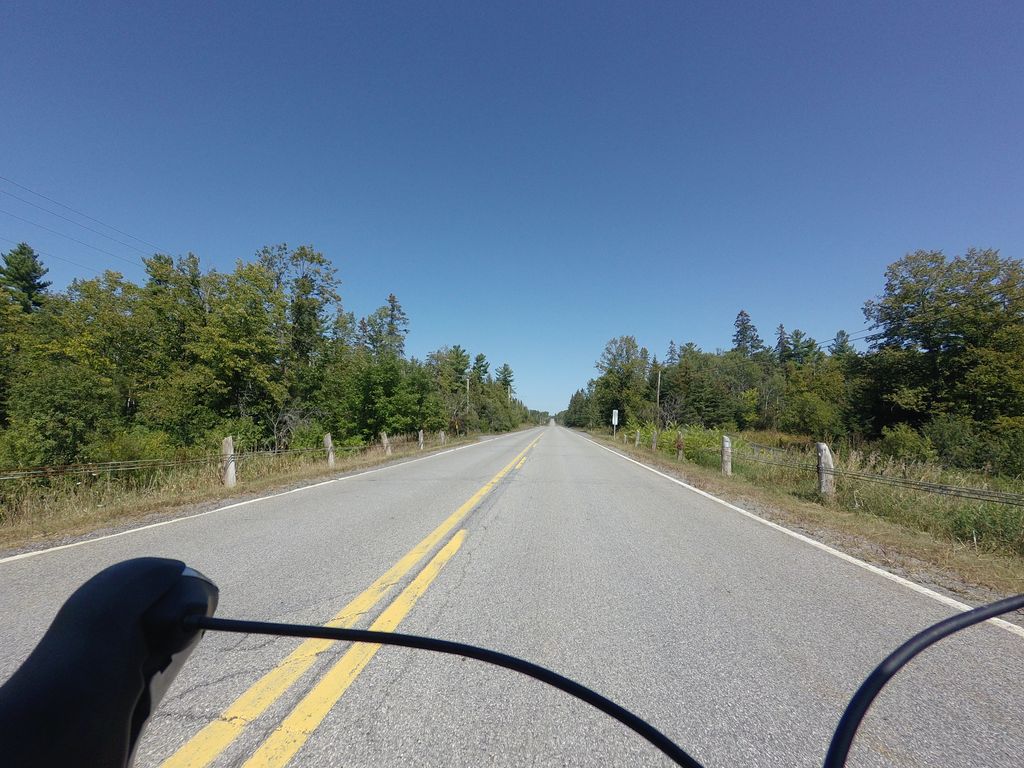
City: ottawa-gatineau